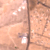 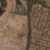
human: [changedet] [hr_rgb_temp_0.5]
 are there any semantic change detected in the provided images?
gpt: A park was realized on the left of the road.